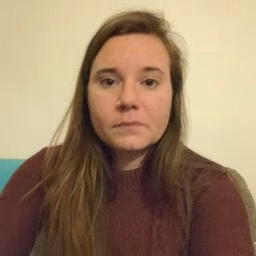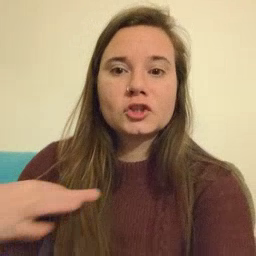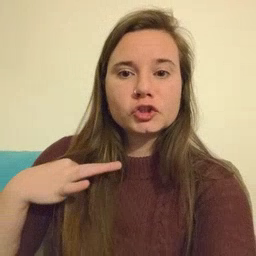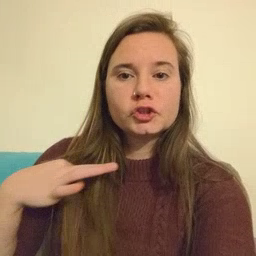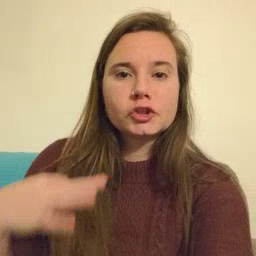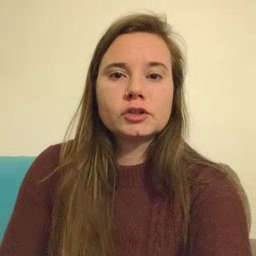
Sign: shirt